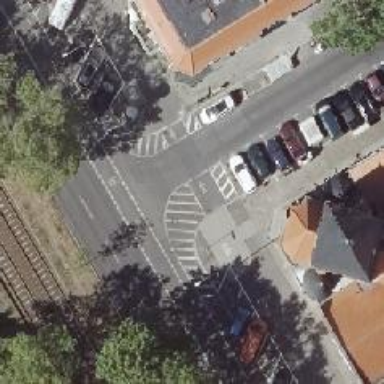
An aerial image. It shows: Unmarked crossing on the road.